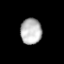
Tissue: lung
Cell type: Others
Senescence score: 0.2249
Nuclear area (px): 535
Mean DAPI intensity: 184.892